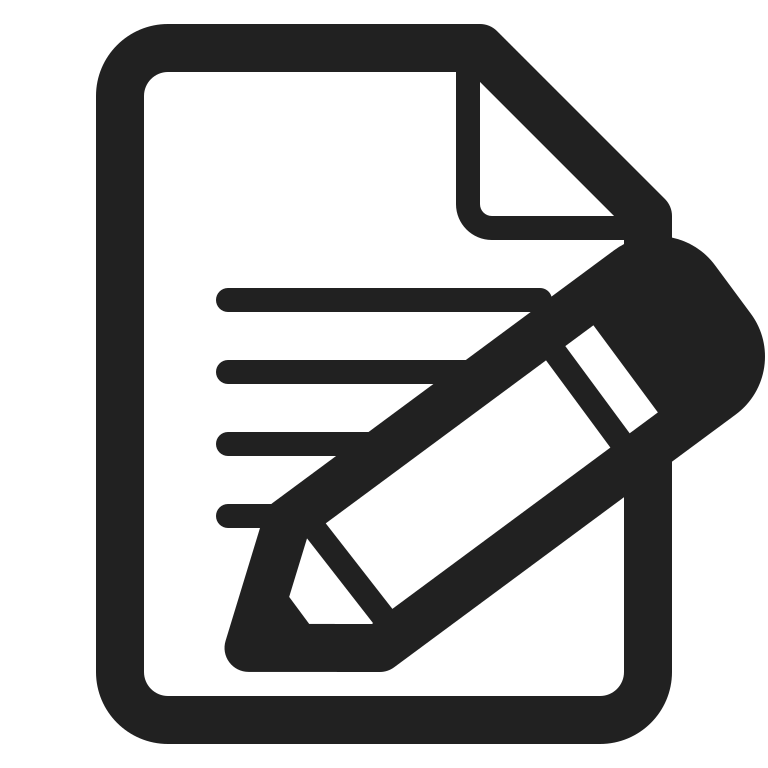
memo high contrast